Interaction volume radius: 5 \u00c5
Interaction volume height: 30 \u00c5
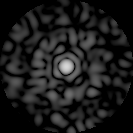
Disorder parameter: 0.8279